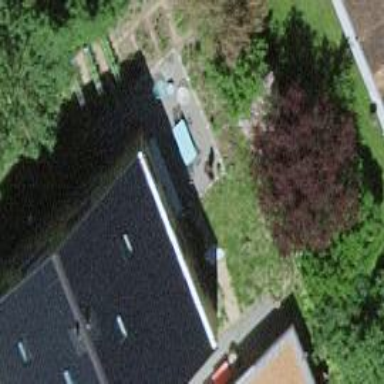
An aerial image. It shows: Residential building with skillion roof shape.